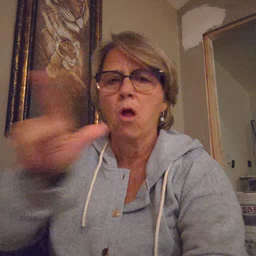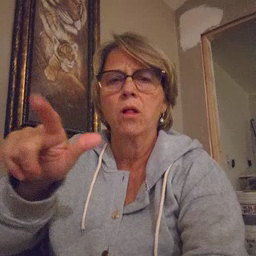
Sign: all